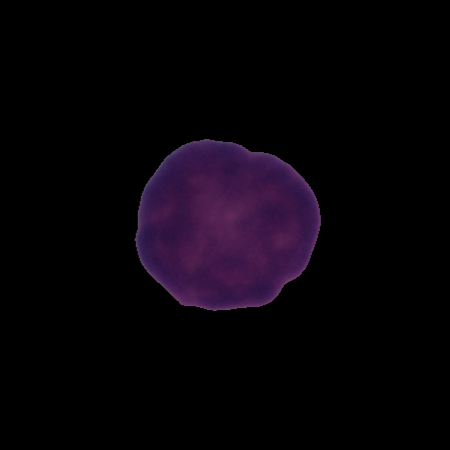
Label: healthy